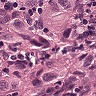
Metastatic tissue present: yes